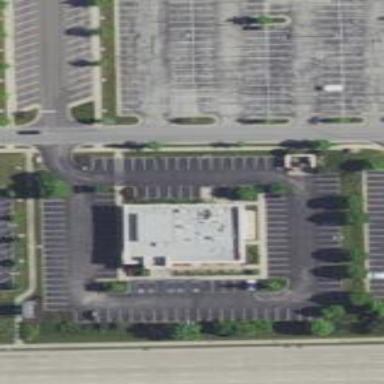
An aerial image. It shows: Paved parking aisle designated as service road.